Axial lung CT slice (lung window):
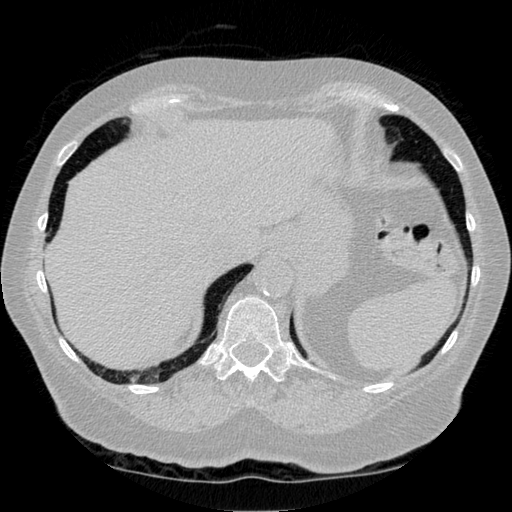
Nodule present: no